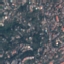
Land use / land cover: Residential